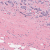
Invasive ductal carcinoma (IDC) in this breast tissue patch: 1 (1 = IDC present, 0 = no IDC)